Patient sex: F
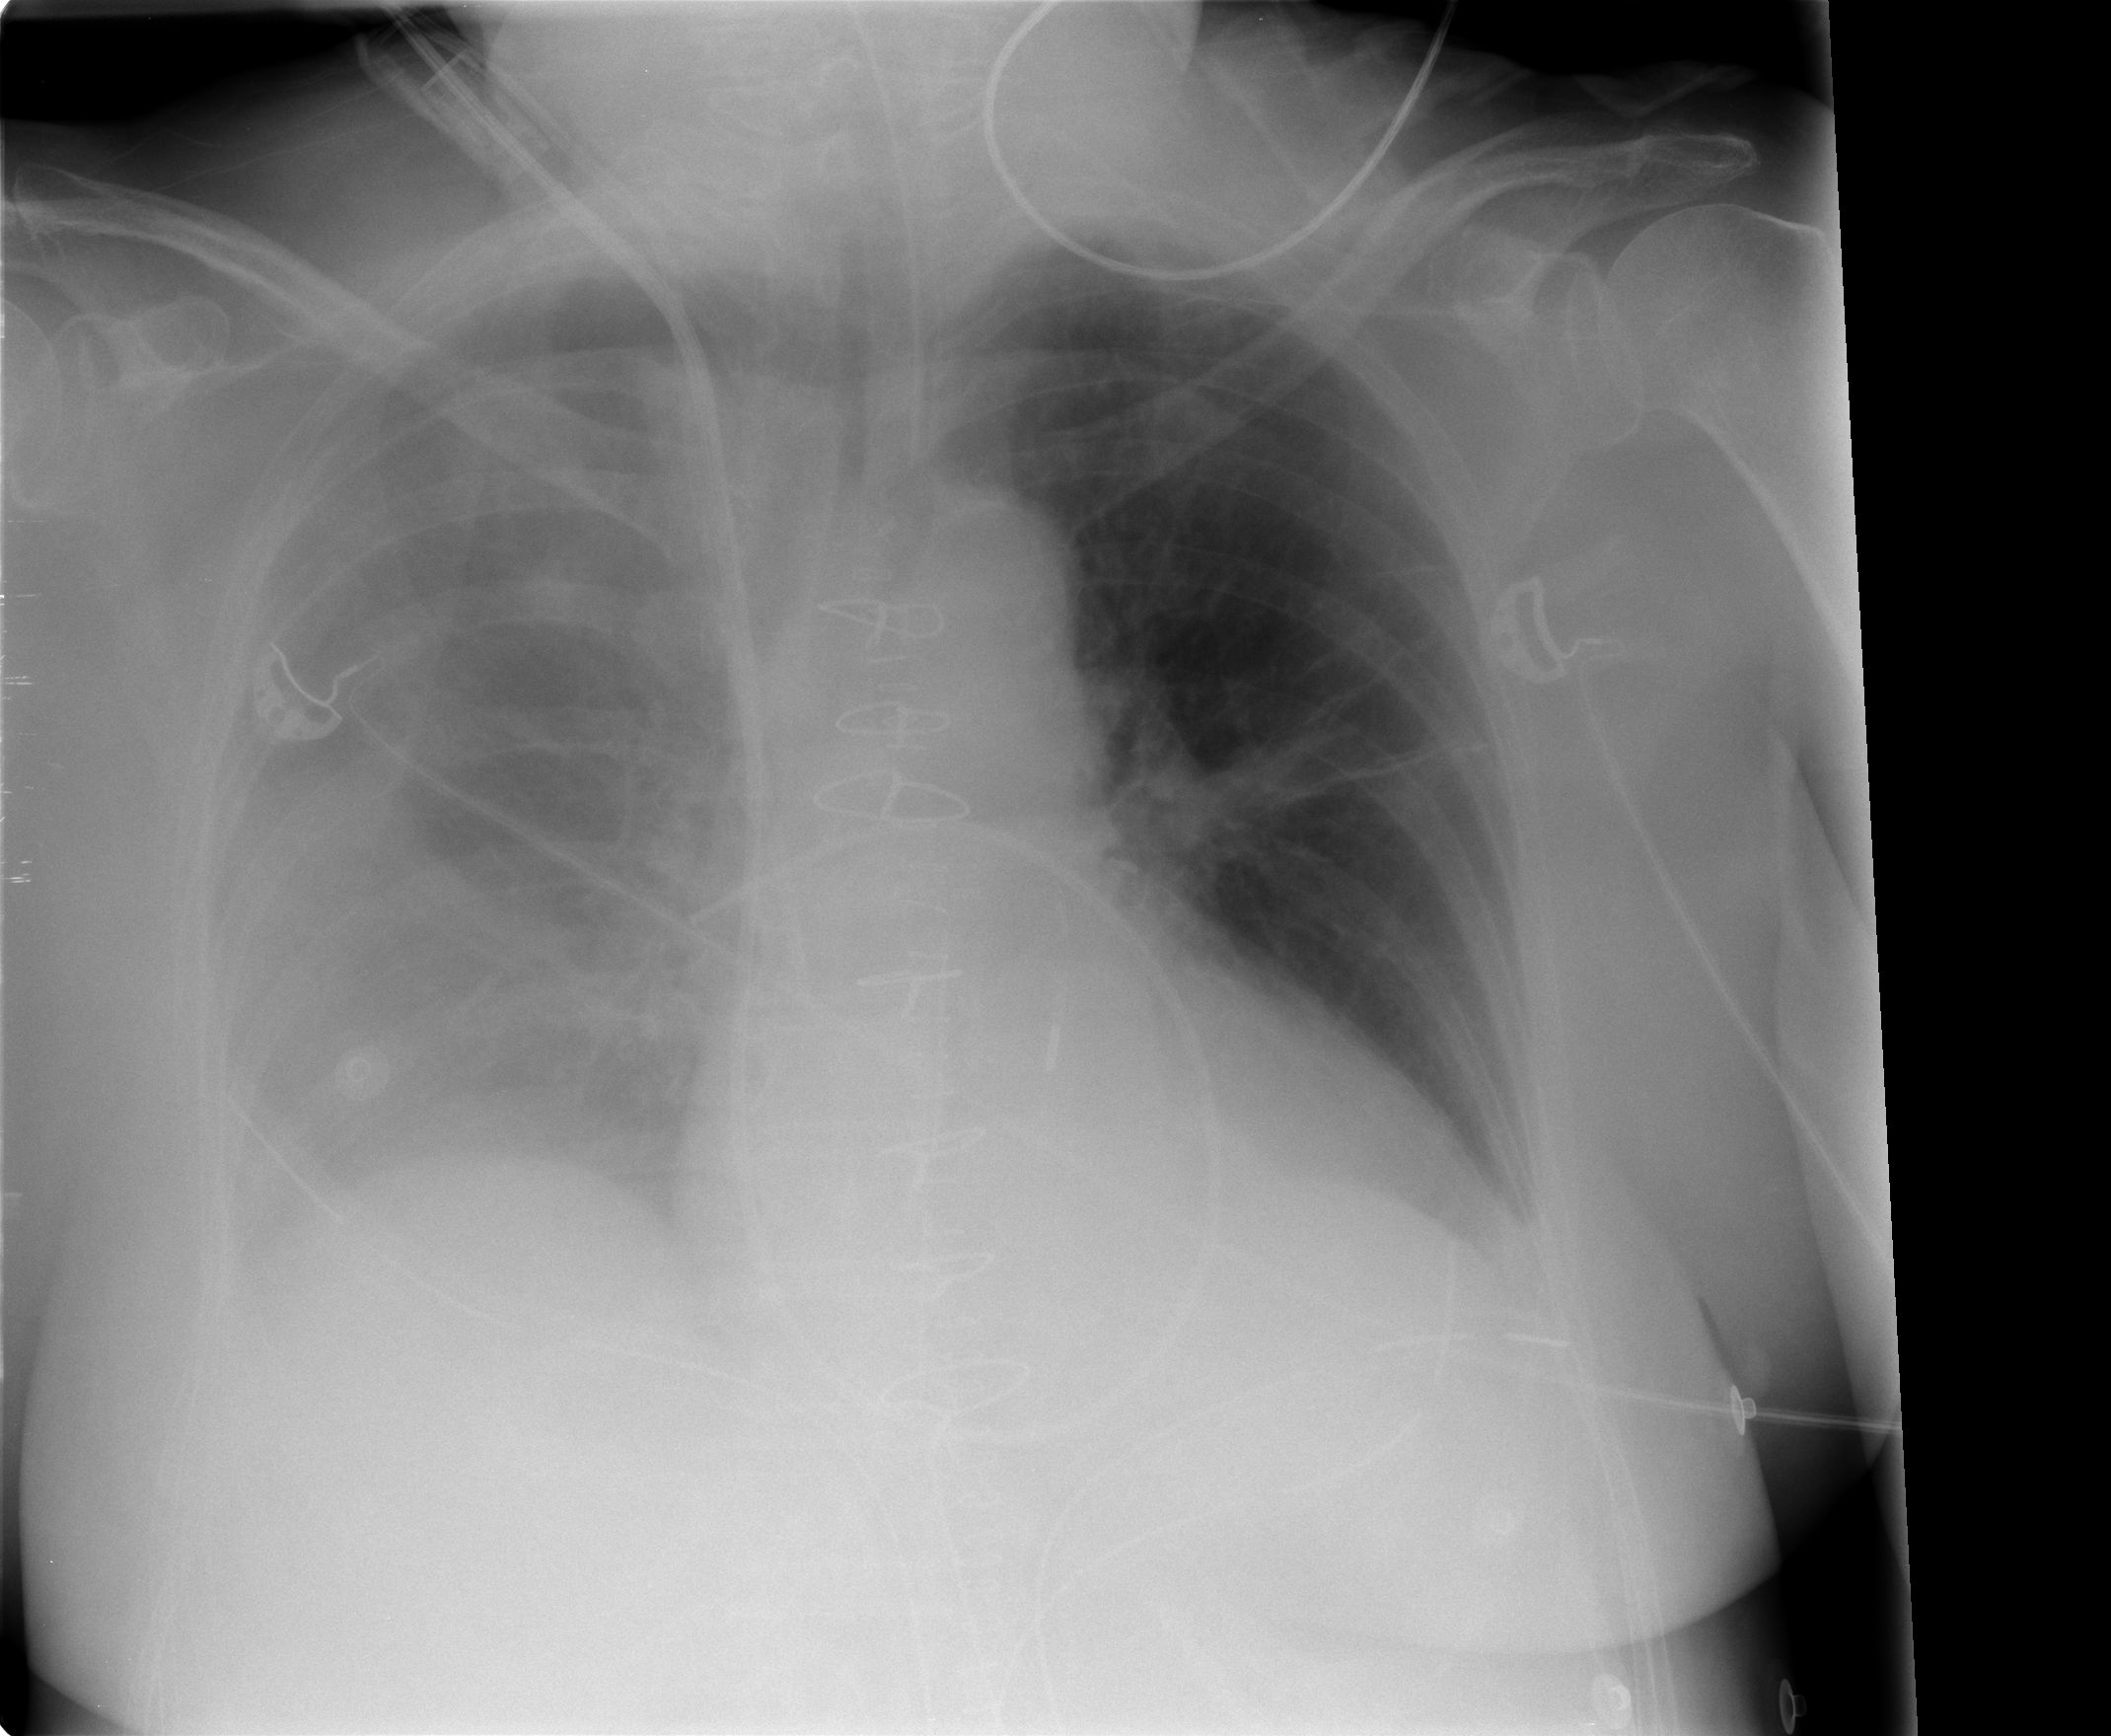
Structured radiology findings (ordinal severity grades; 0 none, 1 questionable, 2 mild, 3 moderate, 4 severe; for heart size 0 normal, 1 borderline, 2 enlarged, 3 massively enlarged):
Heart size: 0
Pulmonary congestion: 0
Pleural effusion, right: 3
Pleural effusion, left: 1
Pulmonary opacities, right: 0
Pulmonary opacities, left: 0
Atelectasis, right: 2
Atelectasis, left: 1